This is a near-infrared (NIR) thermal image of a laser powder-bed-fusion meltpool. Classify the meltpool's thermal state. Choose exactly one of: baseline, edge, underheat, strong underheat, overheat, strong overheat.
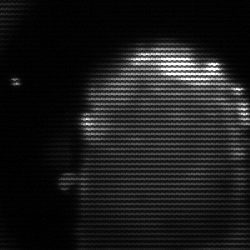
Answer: baseline